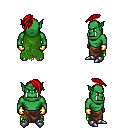
a pixel art fantasy rpg character, male body template, orc, green skin, green tattered cape, robe skirt, red long mohawk hairstyle, gold gloves, metal boots, four views (front, back, left, right), 2x2 character sprite sheet, small pixel art, hard edges, no anti-aliasing